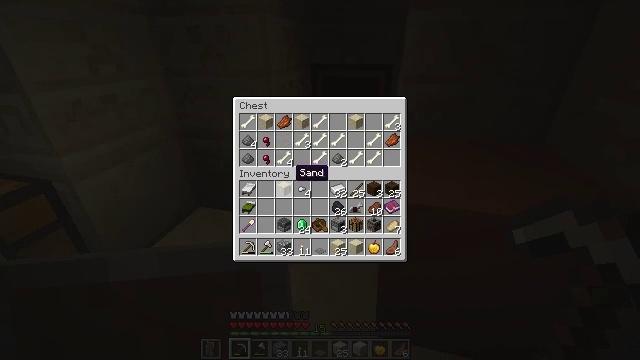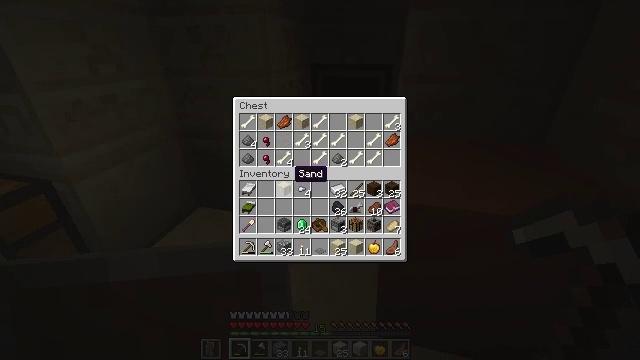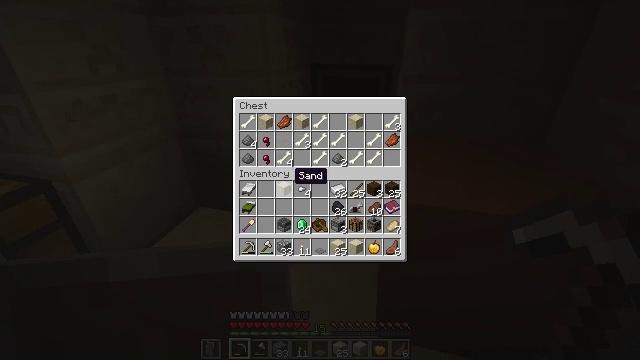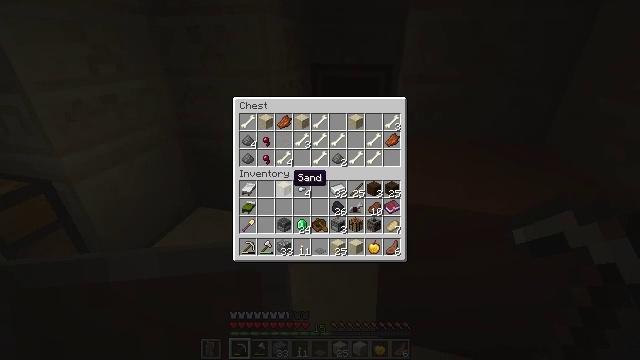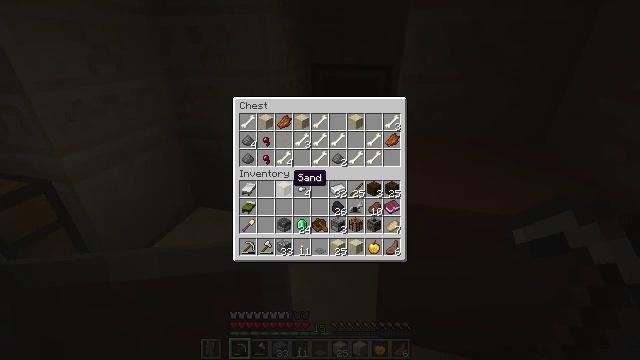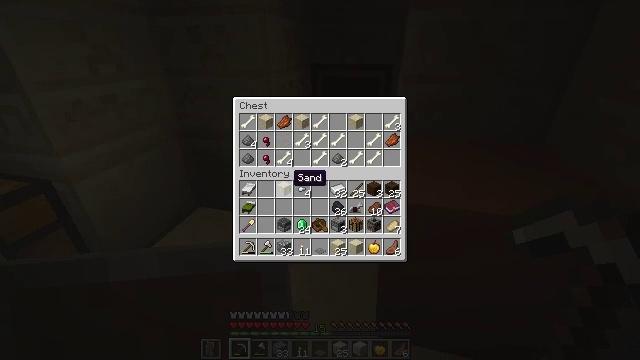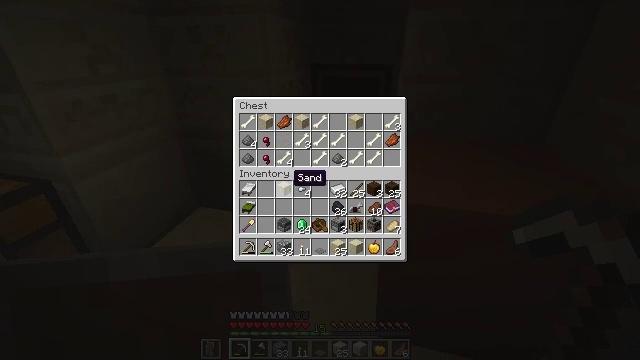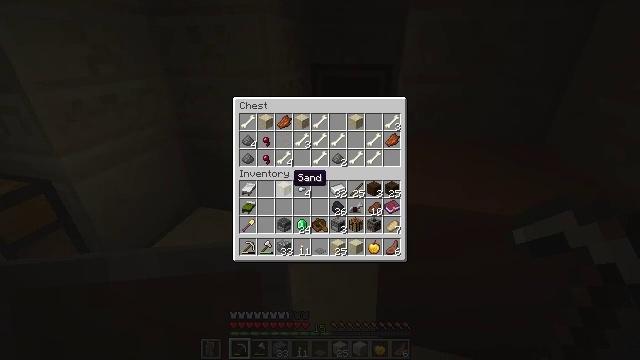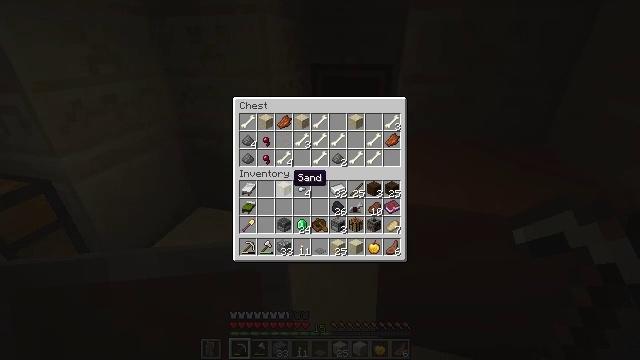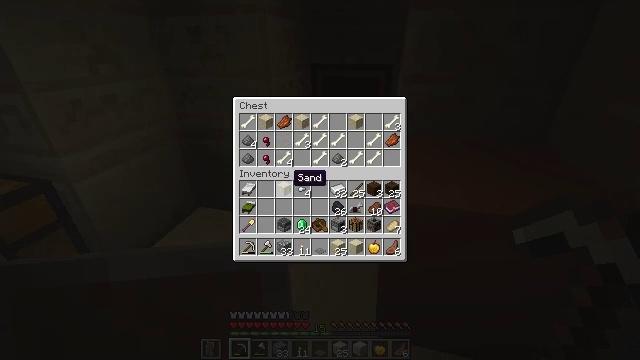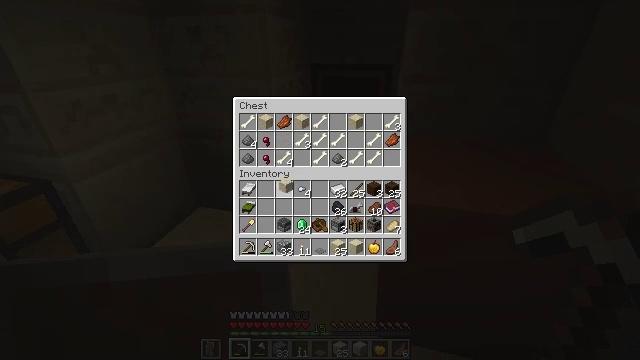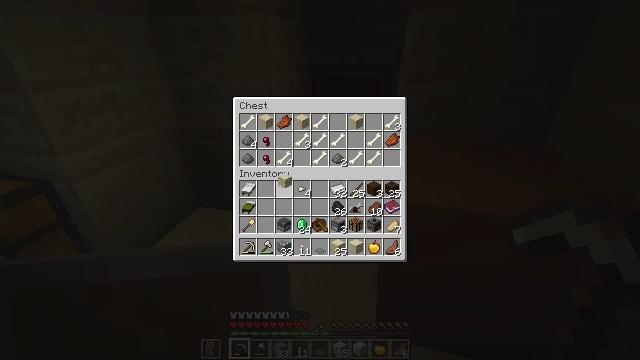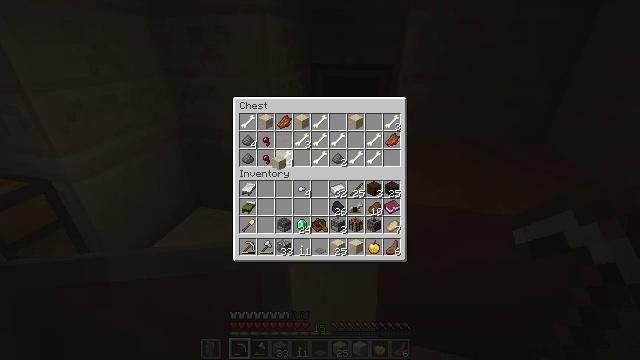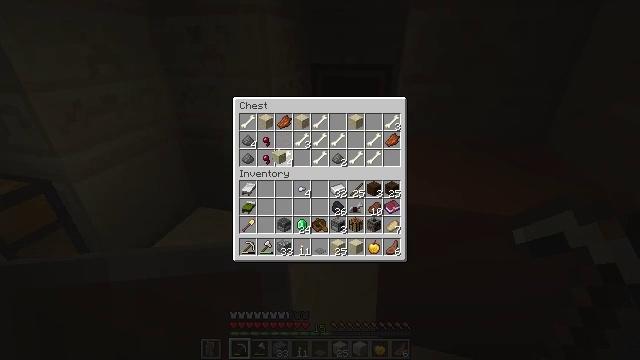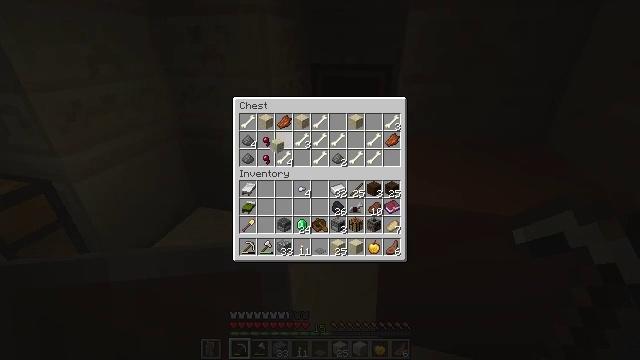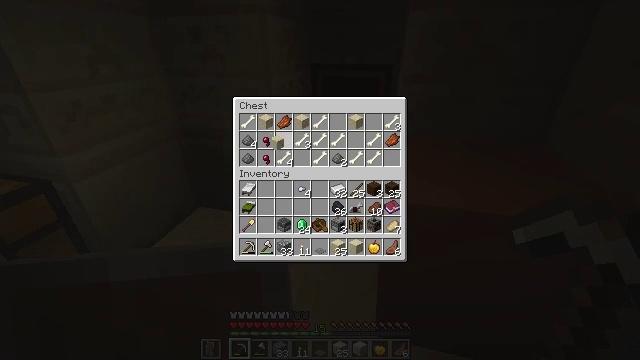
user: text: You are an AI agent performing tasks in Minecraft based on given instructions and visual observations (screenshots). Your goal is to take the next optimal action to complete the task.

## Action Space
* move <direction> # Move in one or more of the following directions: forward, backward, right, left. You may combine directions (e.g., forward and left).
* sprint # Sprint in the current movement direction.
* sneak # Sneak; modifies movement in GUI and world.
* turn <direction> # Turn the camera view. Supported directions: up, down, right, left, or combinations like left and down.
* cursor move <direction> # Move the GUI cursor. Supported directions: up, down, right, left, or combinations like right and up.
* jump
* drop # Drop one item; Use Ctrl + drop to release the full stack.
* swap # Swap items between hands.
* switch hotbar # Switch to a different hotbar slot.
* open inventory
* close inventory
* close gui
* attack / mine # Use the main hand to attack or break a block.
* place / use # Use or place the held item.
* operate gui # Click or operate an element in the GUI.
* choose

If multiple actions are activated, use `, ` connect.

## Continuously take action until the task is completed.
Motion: motion action
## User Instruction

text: Collect cut sandstone by mining it.
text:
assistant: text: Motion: no_op
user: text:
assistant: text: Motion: no_op
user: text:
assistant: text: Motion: no_op
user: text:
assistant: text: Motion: no_op
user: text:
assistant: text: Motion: no_op
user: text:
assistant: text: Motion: no_op
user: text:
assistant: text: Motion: no_op
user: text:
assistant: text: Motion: no_op
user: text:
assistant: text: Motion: no_op
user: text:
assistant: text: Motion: operate gui
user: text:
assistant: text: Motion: operate gui
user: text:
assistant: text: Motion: cursor move up
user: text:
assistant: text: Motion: no_op
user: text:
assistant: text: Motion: cursor move up
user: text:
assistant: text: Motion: no_op
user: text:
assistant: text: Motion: no_op
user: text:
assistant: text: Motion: no_op
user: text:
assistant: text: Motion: no_op
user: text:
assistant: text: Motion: operate gui
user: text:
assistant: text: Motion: operate gui
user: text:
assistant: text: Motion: no_op
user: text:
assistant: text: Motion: no_op
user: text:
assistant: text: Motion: no_op
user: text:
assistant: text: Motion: no_op
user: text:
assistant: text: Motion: no_op
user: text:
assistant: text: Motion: no_op
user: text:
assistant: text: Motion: no_op
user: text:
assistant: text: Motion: cursor move right
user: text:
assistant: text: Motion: no_op
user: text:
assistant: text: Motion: no_op